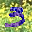
Label: 3